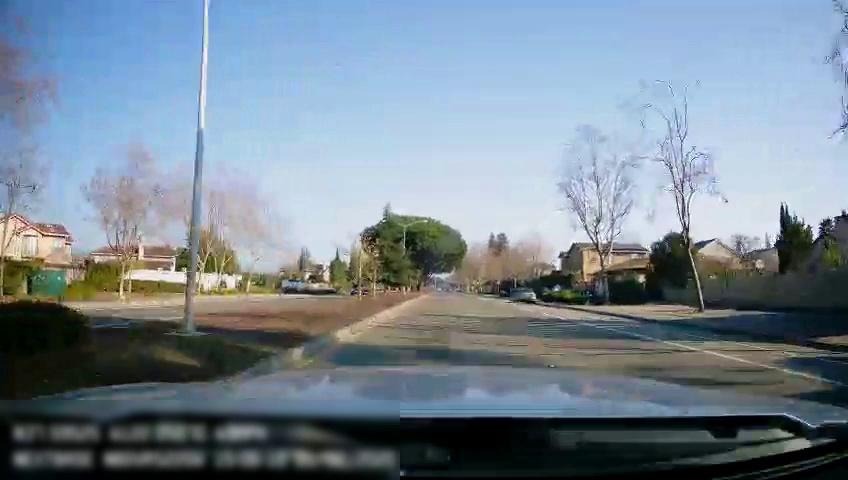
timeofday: Day
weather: Sunny
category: Drivable Space
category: Drivable Space
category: Vehicles | Car
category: Vehicles | SUV
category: Lanes | Current Lane
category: Lanes | Alternate Lane